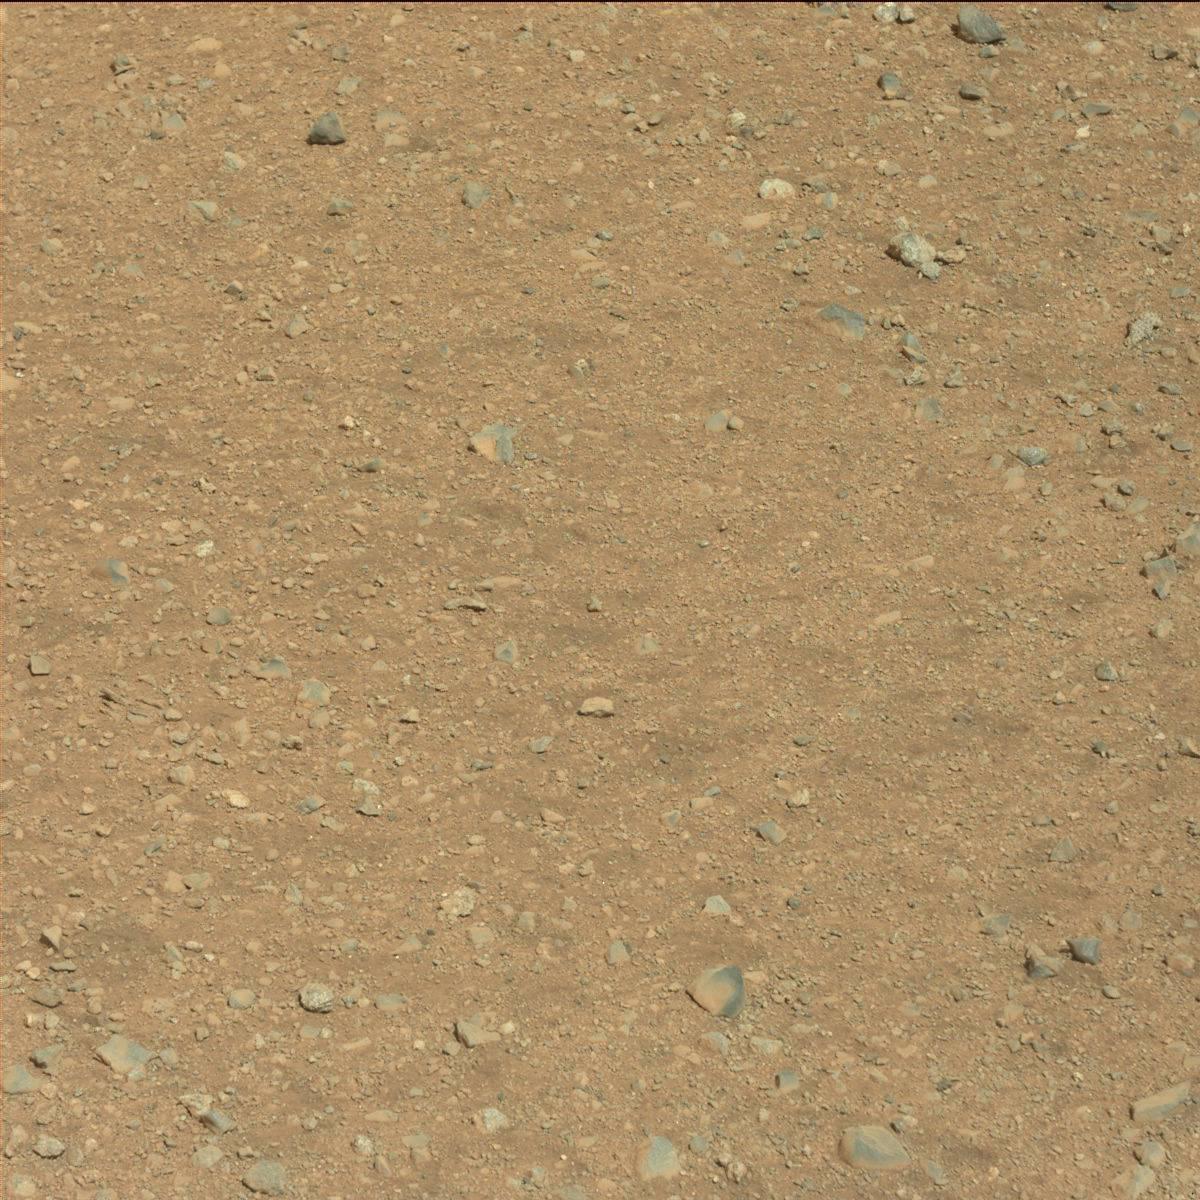
Terrain classes present: Bedrock, Rock, Sand / Soil